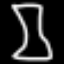
Label: hourglass